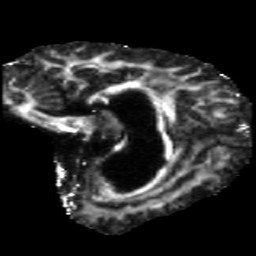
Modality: FA
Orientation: sagittal
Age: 52
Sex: male
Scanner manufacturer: siemens
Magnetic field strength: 3 T
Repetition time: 5.47 s
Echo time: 0.0854 s